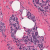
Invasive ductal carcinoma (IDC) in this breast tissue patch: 0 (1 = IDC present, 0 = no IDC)